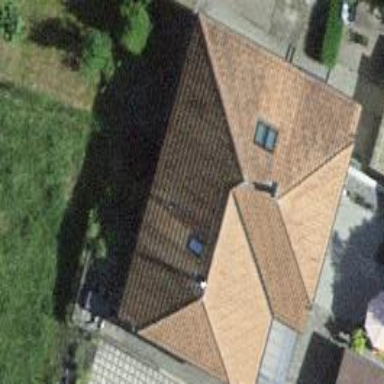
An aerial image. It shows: Residential building.